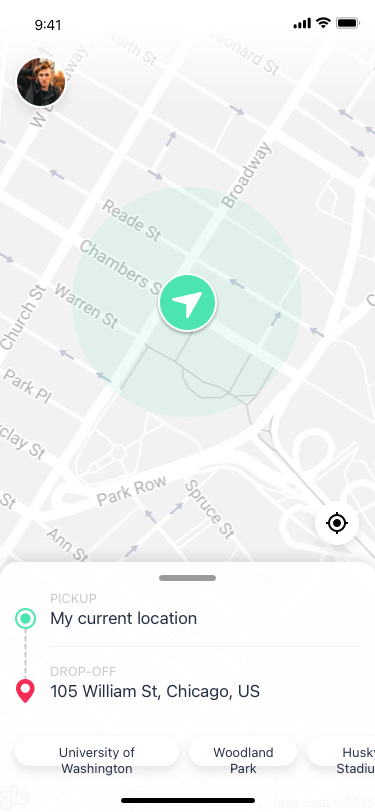
Text in this UI design:
University of Washington
Woodland Park
Husky Stadium
My current location
Pickup
105 William St, Chicago, US
Drop-off